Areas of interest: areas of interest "Library"
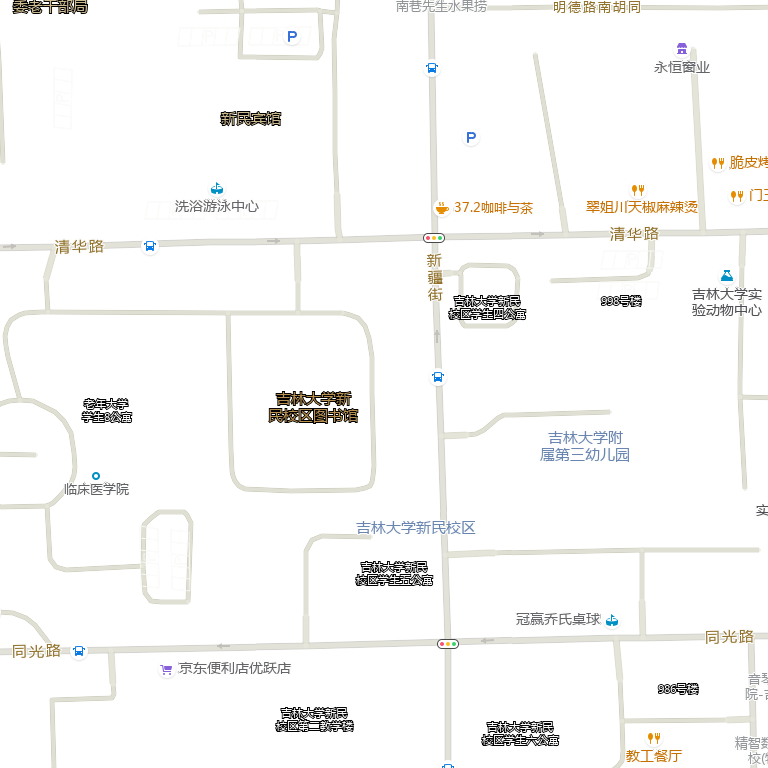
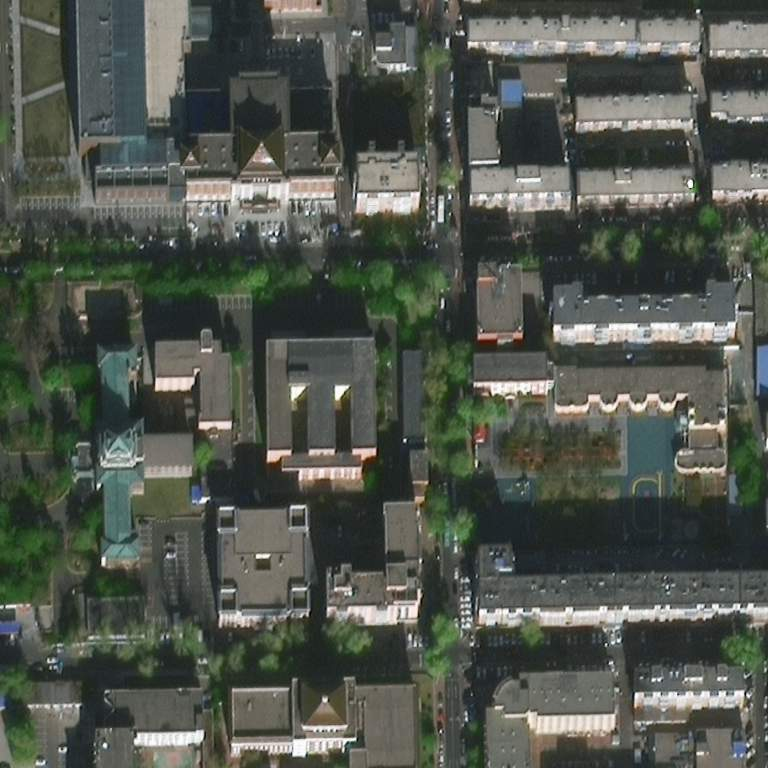